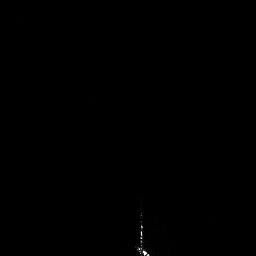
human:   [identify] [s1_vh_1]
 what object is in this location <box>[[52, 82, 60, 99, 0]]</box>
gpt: <ref>1 medium ship at the bottom</ref>